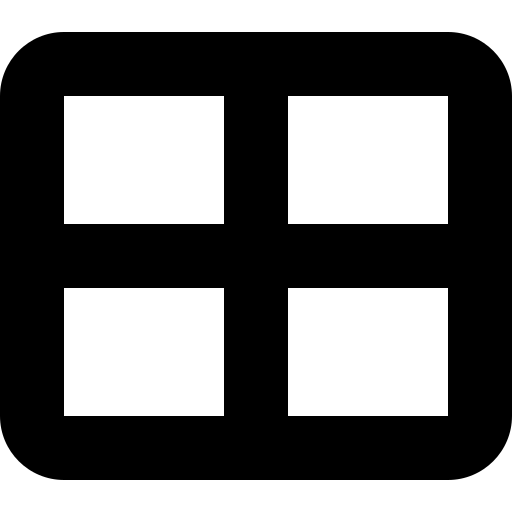
Tags: icon, FontAwesome, fa-icon, solid, table, cells, large